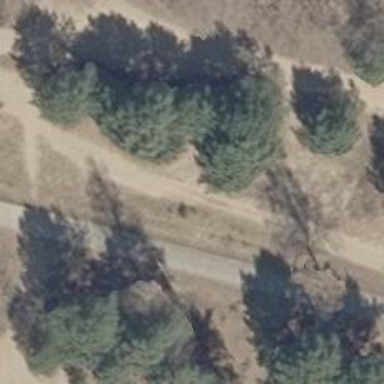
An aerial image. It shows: Sandy path.